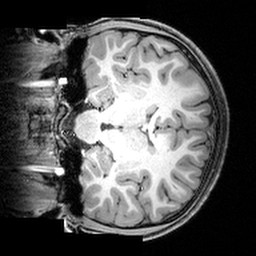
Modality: T1w
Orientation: coronal
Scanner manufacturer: siemens
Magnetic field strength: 3 T
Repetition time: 1.9 s
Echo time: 0.00397 s